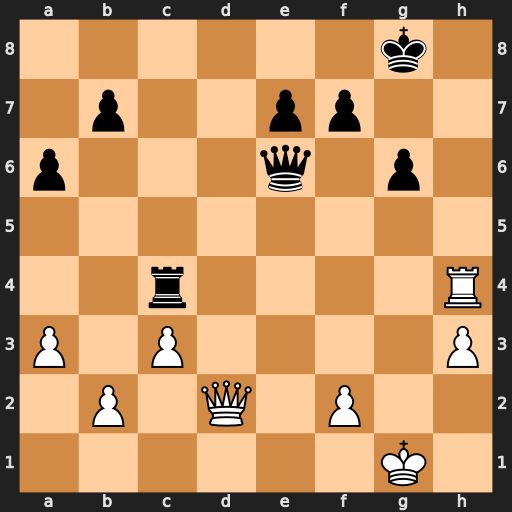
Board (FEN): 6k1/1p2pp2/p3q1p1/8/2r4R/P1P4P/1P1Q1P2/6K1
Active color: w
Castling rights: -
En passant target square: -
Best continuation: Qd8+ Kg7 Qh8#